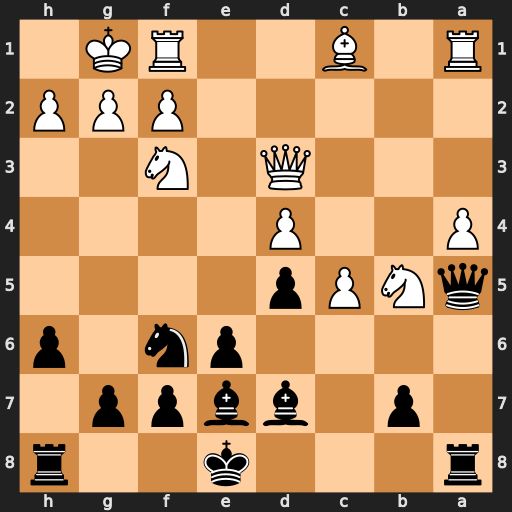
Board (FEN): r3k2r/1p1bbpp1/4pn1p/qNPp4/P2P4/3Q1N2/5PPP/R1B2RK1
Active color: b
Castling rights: kq
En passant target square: -
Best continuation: Bxb5 axb5 Qxa1